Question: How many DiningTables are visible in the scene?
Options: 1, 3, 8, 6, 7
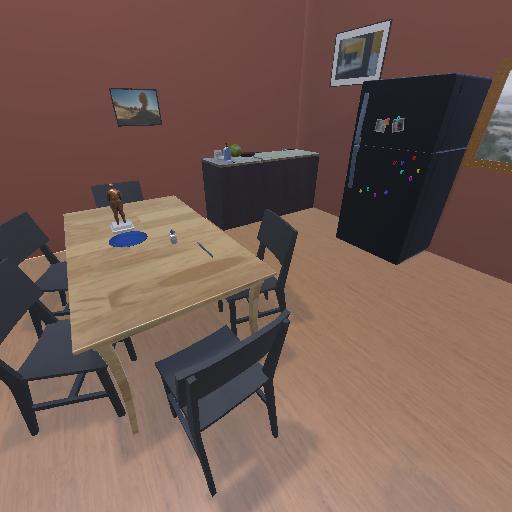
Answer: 1